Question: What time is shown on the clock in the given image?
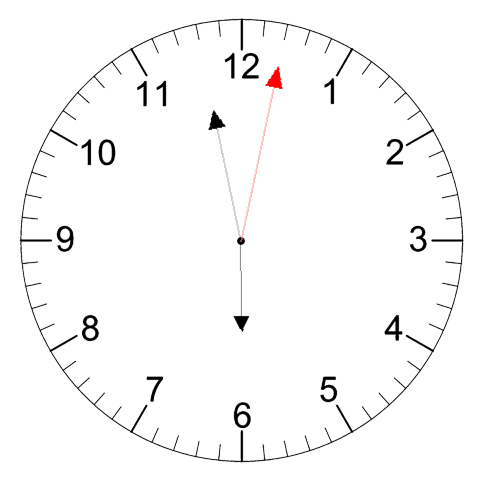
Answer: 05:58:02